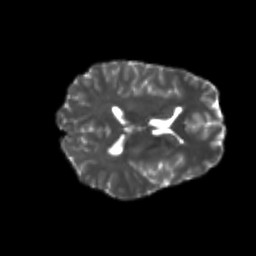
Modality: T2w
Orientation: axial
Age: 22
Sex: male
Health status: healthy
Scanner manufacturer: philips
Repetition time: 7.391 s
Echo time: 0.08599 s